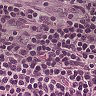
Metastatic tissue present: no